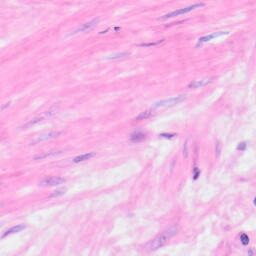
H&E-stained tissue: Kidney